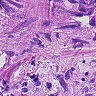
Metastatic tissue present: yes